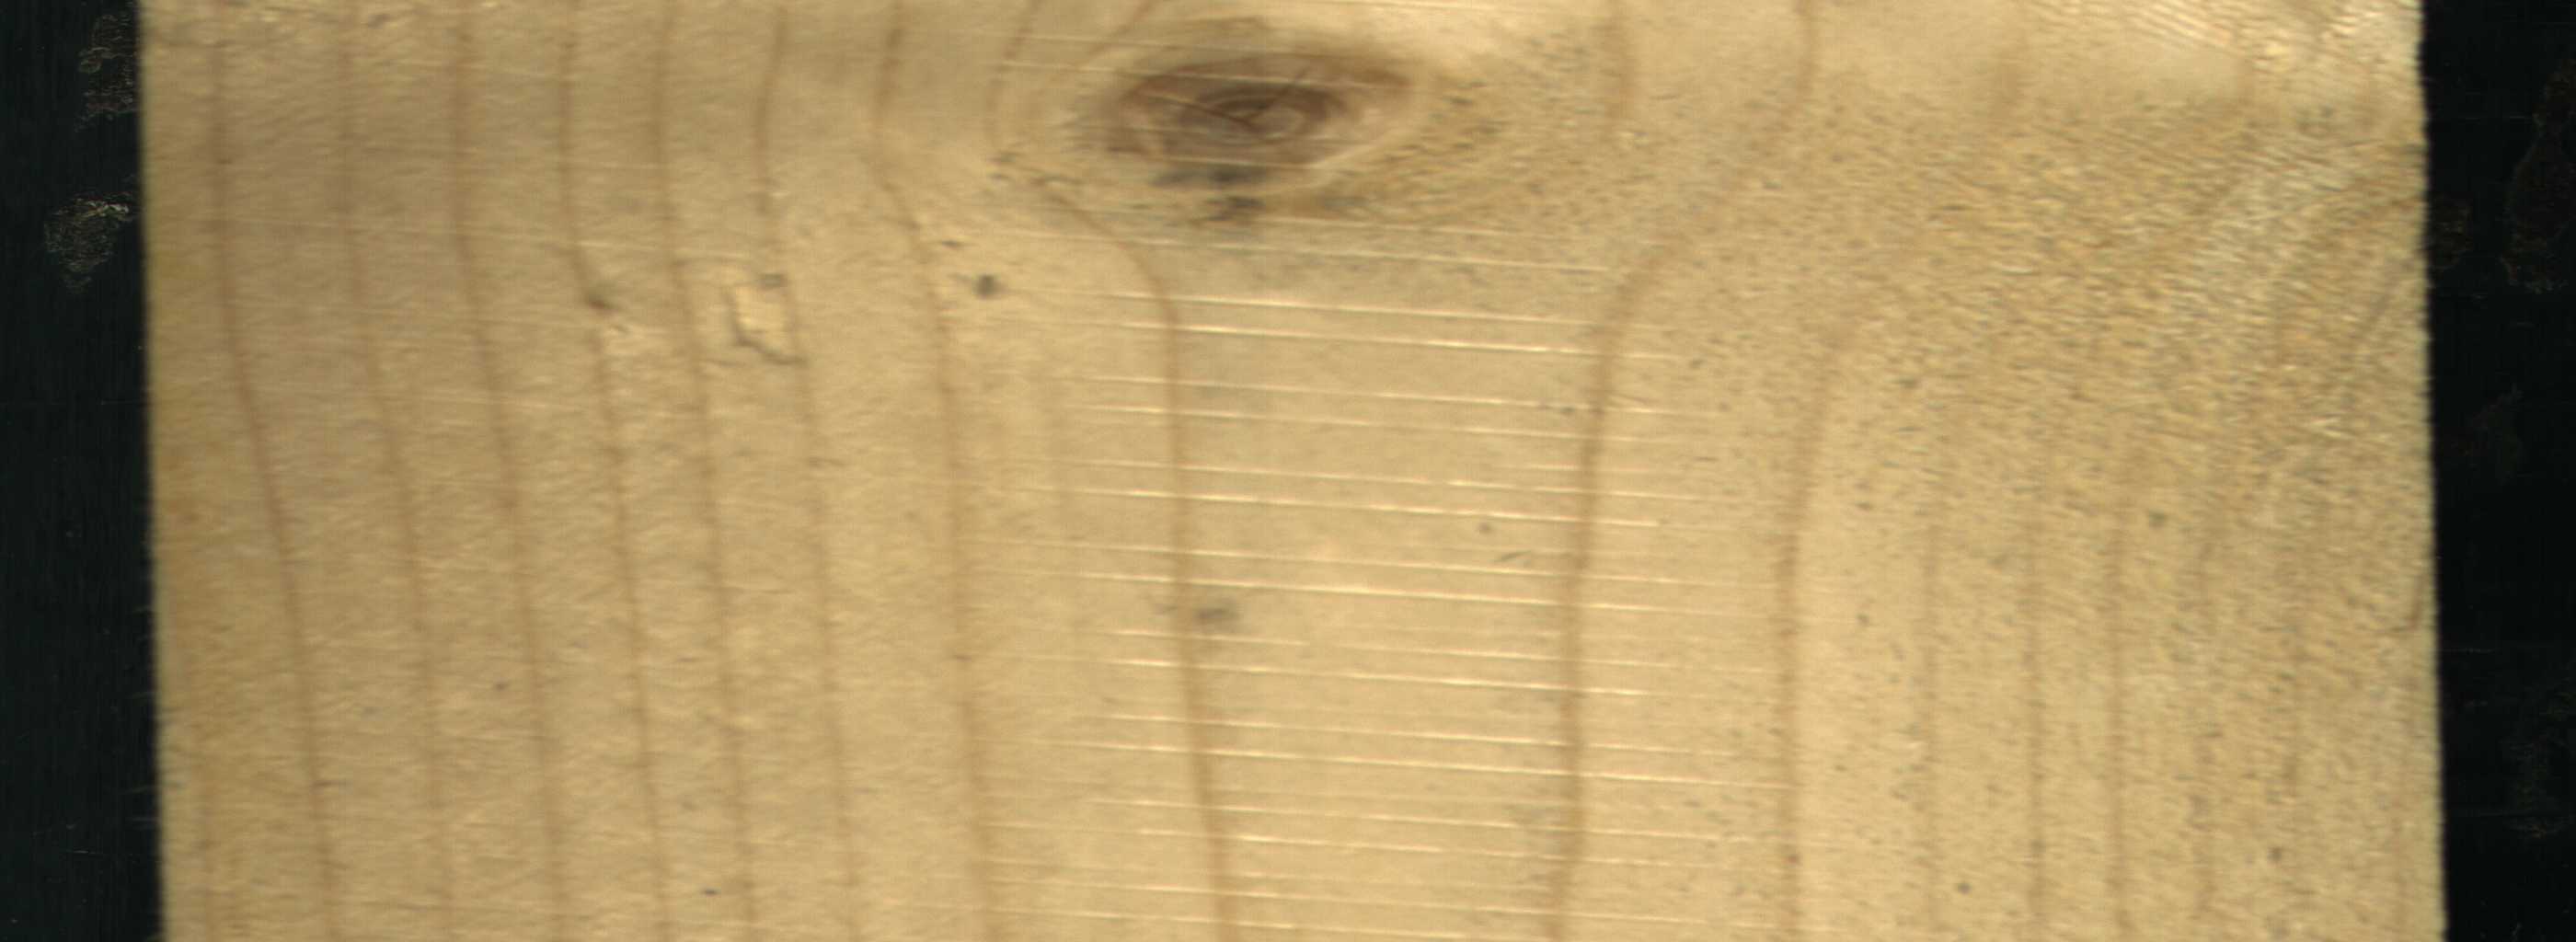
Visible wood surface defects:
Live_Knot